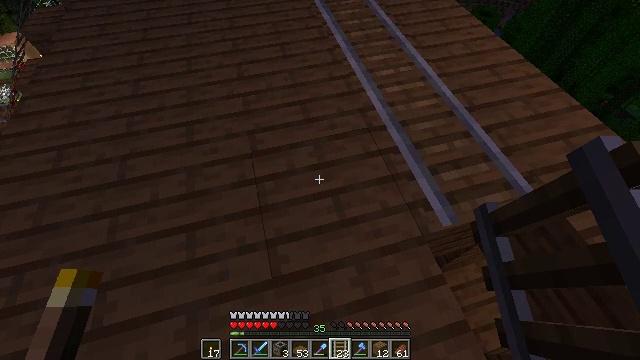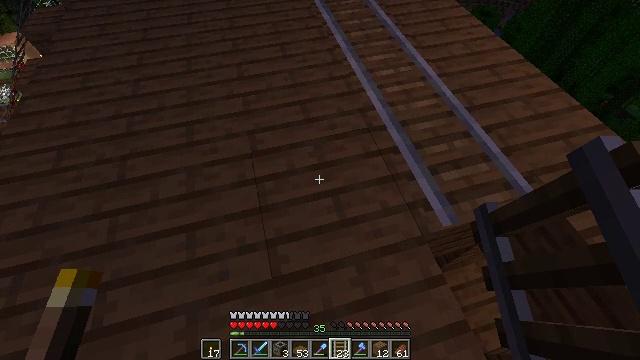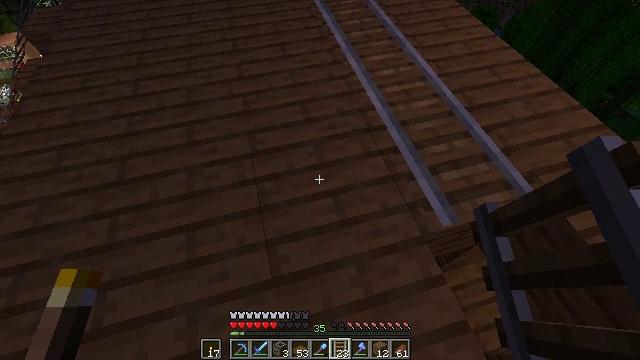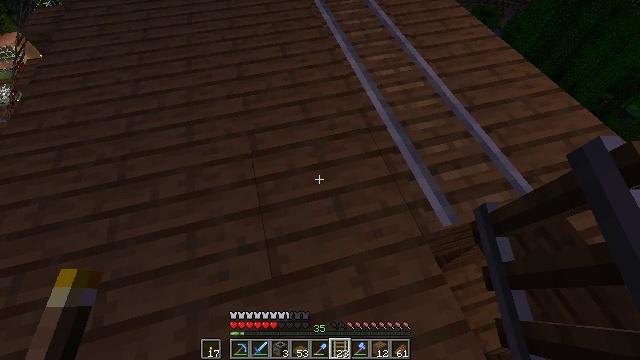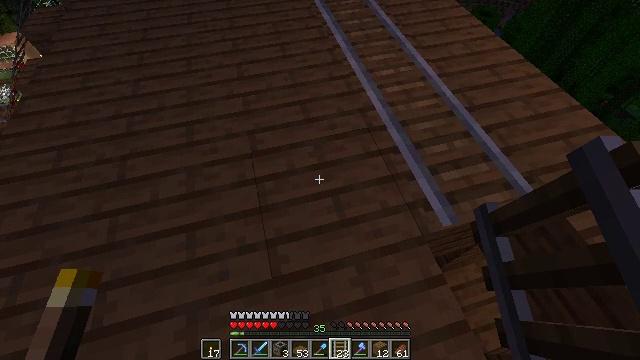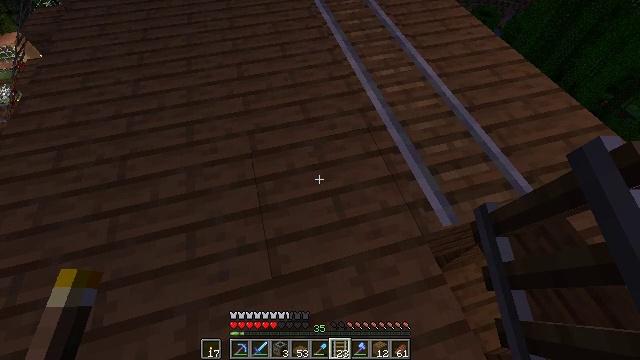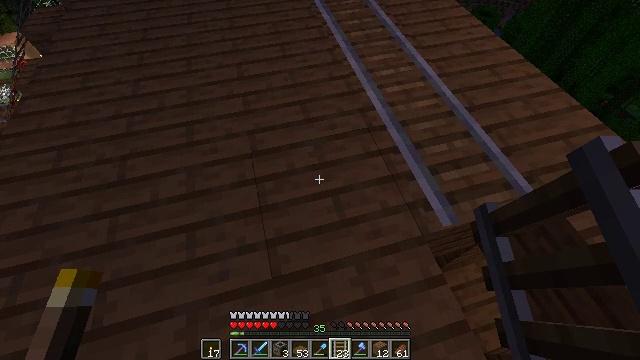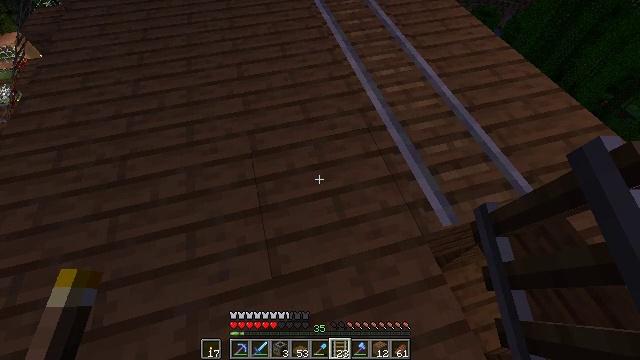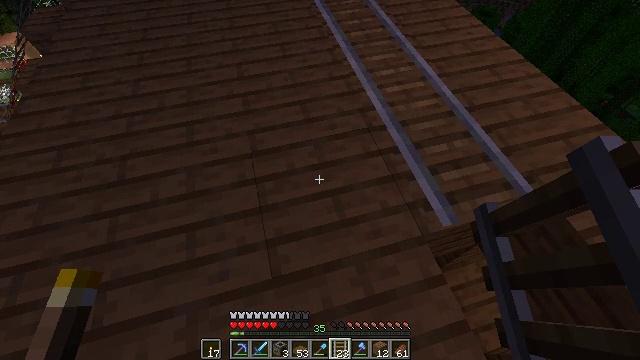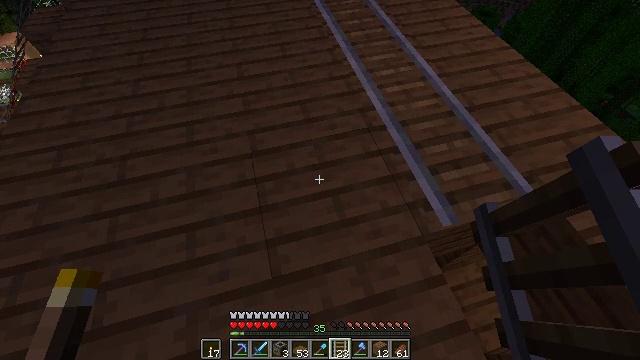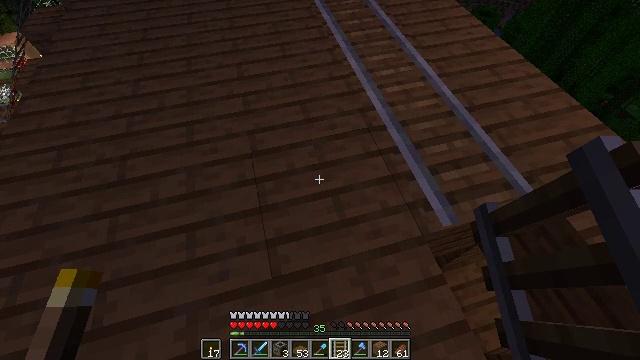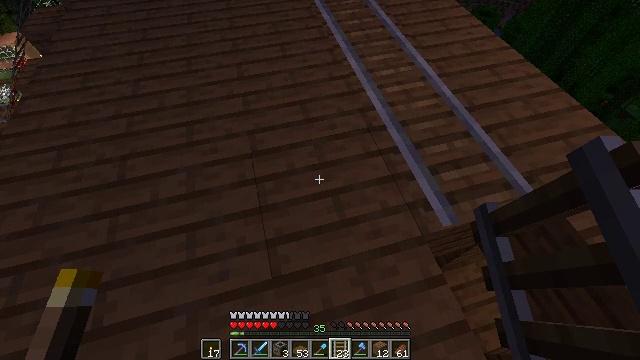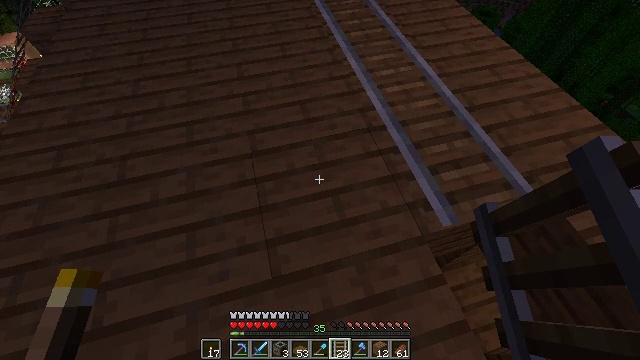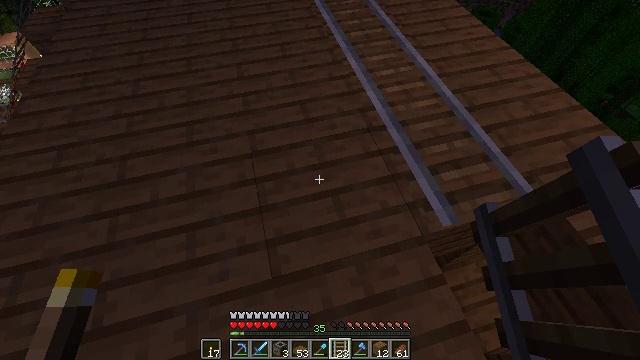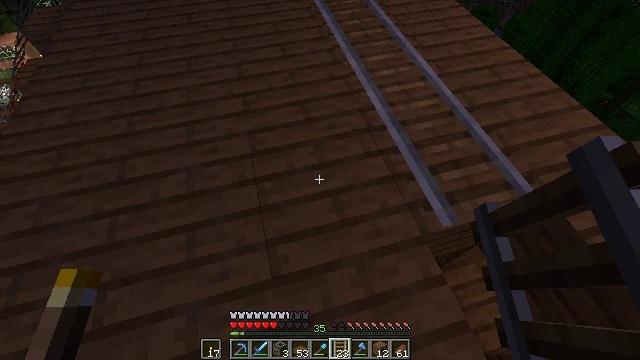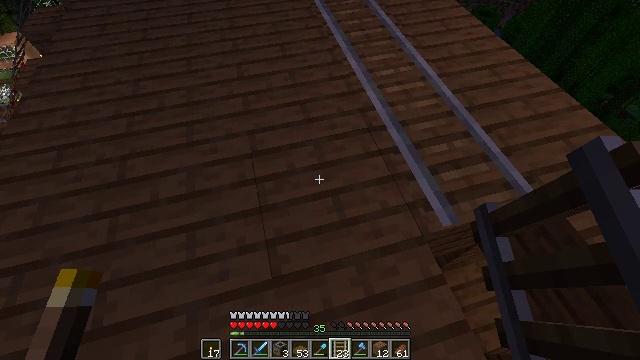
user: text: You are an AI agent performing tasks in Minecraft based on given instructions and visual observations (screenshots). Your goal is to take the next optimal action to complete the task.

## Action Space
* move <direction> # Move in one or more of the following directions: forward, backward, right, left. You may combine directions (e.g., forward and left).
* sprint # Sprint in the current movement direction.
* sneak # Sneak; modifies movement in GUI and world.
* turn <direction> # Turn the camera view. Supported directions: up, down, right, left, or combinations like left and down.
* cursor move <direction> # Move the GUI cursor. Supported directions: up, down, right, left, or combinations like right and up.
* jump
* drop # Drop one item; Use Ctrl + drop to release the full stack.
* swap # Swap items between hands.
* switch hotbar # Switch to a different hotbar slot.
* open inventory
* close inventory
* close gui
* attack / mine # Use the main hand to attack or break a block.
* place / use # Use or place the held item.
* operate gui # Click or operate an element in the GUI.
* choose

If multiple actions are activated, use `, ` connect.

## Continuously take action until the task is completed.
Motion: motion action
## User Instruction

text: Make some delicious rabbit stew.
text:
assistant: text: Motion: no_op
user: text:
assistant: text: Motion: no_op
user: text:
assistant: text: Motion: no_op
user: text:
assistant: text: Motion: no_op
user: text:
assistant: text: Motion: no_op
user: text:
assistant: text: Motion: no_op
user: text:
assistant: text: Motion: no_op
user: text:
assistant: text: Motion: no_op
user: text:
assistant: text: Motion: no_op
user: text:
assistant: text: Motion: no_op
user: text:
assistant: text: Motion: no_op
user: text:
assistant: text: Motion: no_op
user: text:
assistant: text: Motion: no_op
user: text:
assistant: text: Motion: no_op
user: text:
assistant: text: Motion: no_op
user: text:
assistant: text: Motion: no_op
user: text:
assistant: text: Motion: no_op
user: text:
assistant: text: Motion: no_op
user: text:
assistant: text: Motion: no_op
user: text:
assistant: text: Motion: no_op
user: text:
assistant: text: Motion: no_op
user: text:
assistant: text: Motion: no_op
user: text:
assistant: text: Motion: no_op
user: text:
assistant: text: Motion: no_op
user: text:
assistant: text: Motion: no_op
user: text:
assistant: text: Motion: no_op
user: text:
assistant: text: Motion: no_op
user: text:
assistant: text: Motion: no_op
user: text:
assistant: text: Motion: no_op
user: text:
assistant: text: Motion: no_op